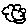
Label: flower